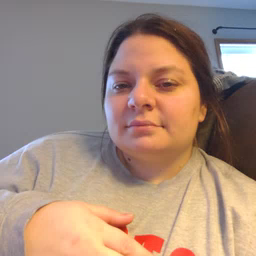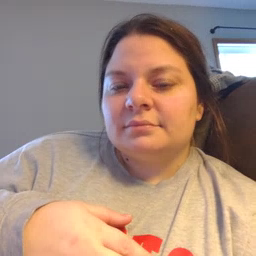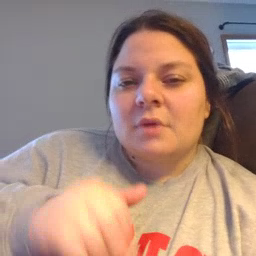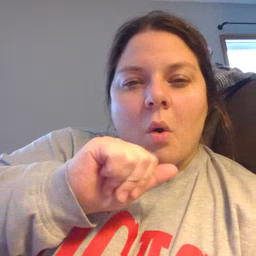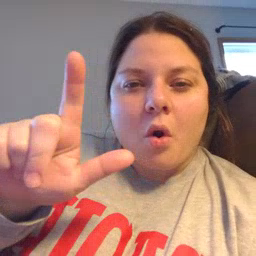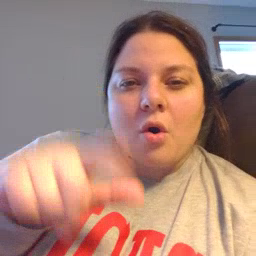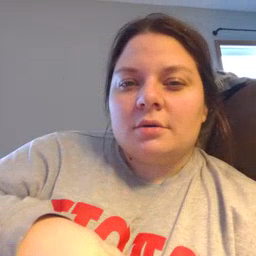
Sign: all